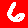
Digit: 6